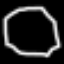
Label: octagon